Question: I have 3 entities: Company, Parameters and Elements.
I need to create a page on which each company can fill all Parameters.
Parameter entity is option for field. It have 4 types (text, checkbox, radio, select).
So when I use the '->add("elements", new NeededType())' in ParameterAdmin, I have all the elements of all companies for this parameter, but only required for one company. When I create a custom field type, I'm faced with the problem of filtering. In this way, I use Company-> Parameter-> Element and I think this is easier then other way.
When I use the '->add ("elements")' in CompanyAdmin, I have all the elements of all parameters for this company. And now I need to separate these elements between the parameters and provide them with the required fields. Now I am faced with the problem of multiple types in a single field.
Any suggestions?
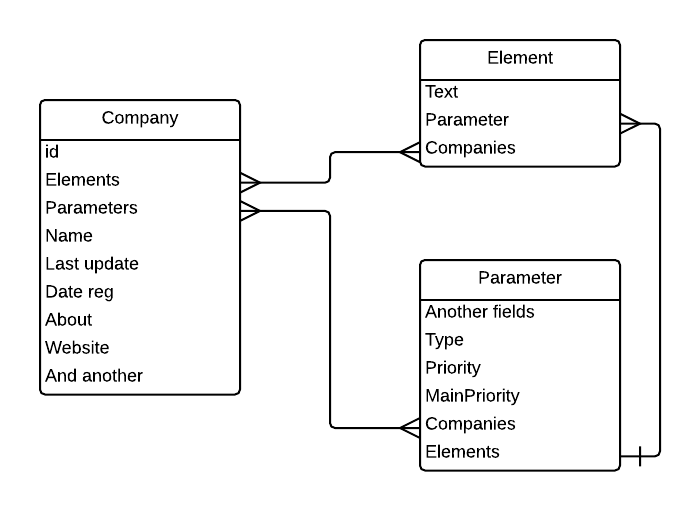
Answer: I'm actuallly found solution. It is EAV Model. Nice gide <URL>.
It was needed to create entity with composit primary key.